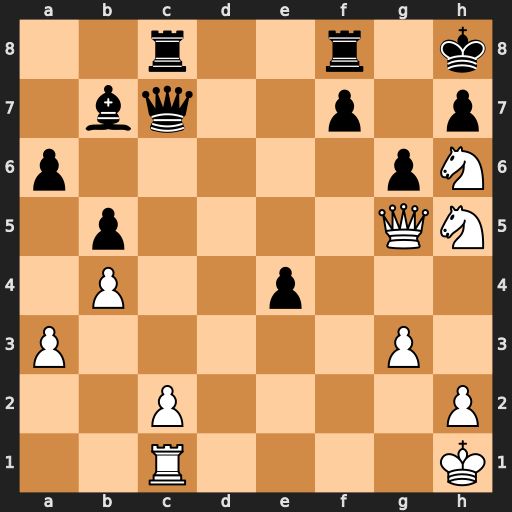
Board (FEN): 2r2r1k/1bq2p1p/p5pN/1p4QN/1P2p3/P5P1/2P4P/2R4K
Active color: w
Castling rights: -
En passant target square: -
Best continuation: Qf6#